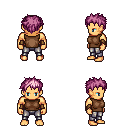
a pixel art fantasy rpg character, male body template, human, tanned skin, brown sleeveless shirt, metal pants, pink bedhead hairstyle, cloth bracers, four views (front, back, left, right), 2x2 character sprite sheet, small pixel art, hard edges, no anti-aliasing